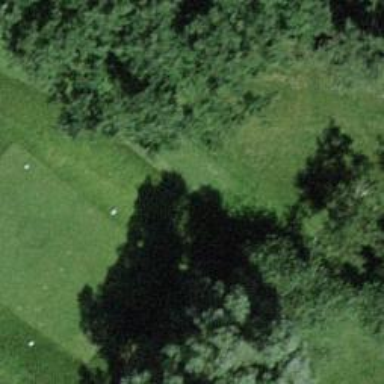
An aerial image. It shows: Grassy area designated as golf tee.